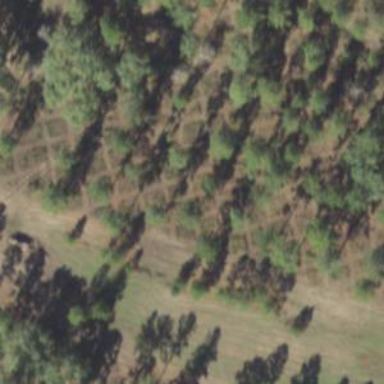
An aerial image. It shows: Orchard.